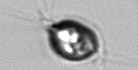
Label: Chrysochromulina